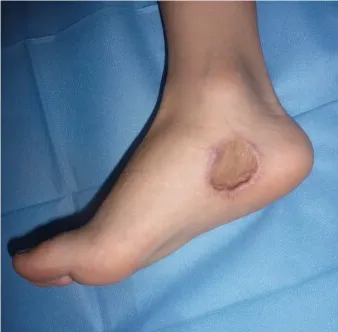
Early postoperative result after skin graft coverage of the defect (B).
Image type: radiology (x_ray)